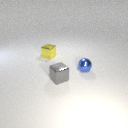
small yellow metal cube to the left of small blue metal sphere